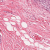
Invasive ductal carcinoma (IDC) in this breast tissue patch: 0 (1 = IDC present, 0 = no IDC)